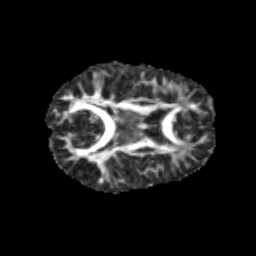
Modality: FA
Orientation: axial
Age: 9
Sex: male
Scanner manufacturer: siemens
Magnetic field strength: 3 T
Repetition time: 3.8 s
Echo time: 0.07 s